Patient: sex M, age 43
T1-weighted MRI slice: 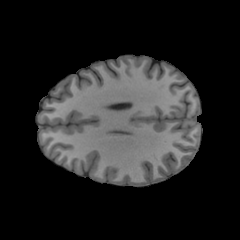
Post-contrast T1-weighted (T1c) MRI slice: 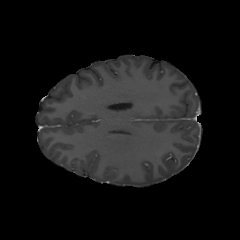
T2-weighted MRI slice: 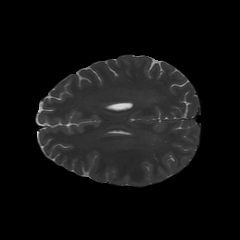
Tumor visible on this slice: no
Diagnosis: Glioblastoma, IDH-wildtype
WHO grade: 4